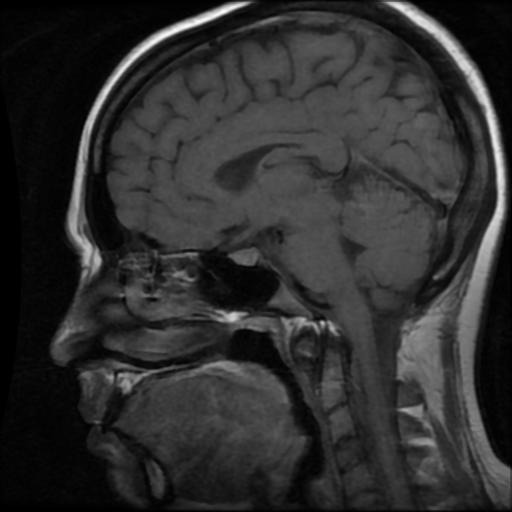
Label: pituitary